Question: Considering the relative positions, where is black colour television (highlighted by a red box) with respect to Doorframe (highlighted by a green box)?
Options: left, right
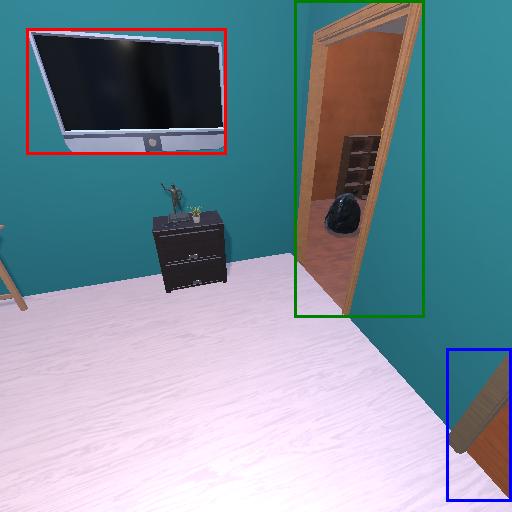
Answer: left